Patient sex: M
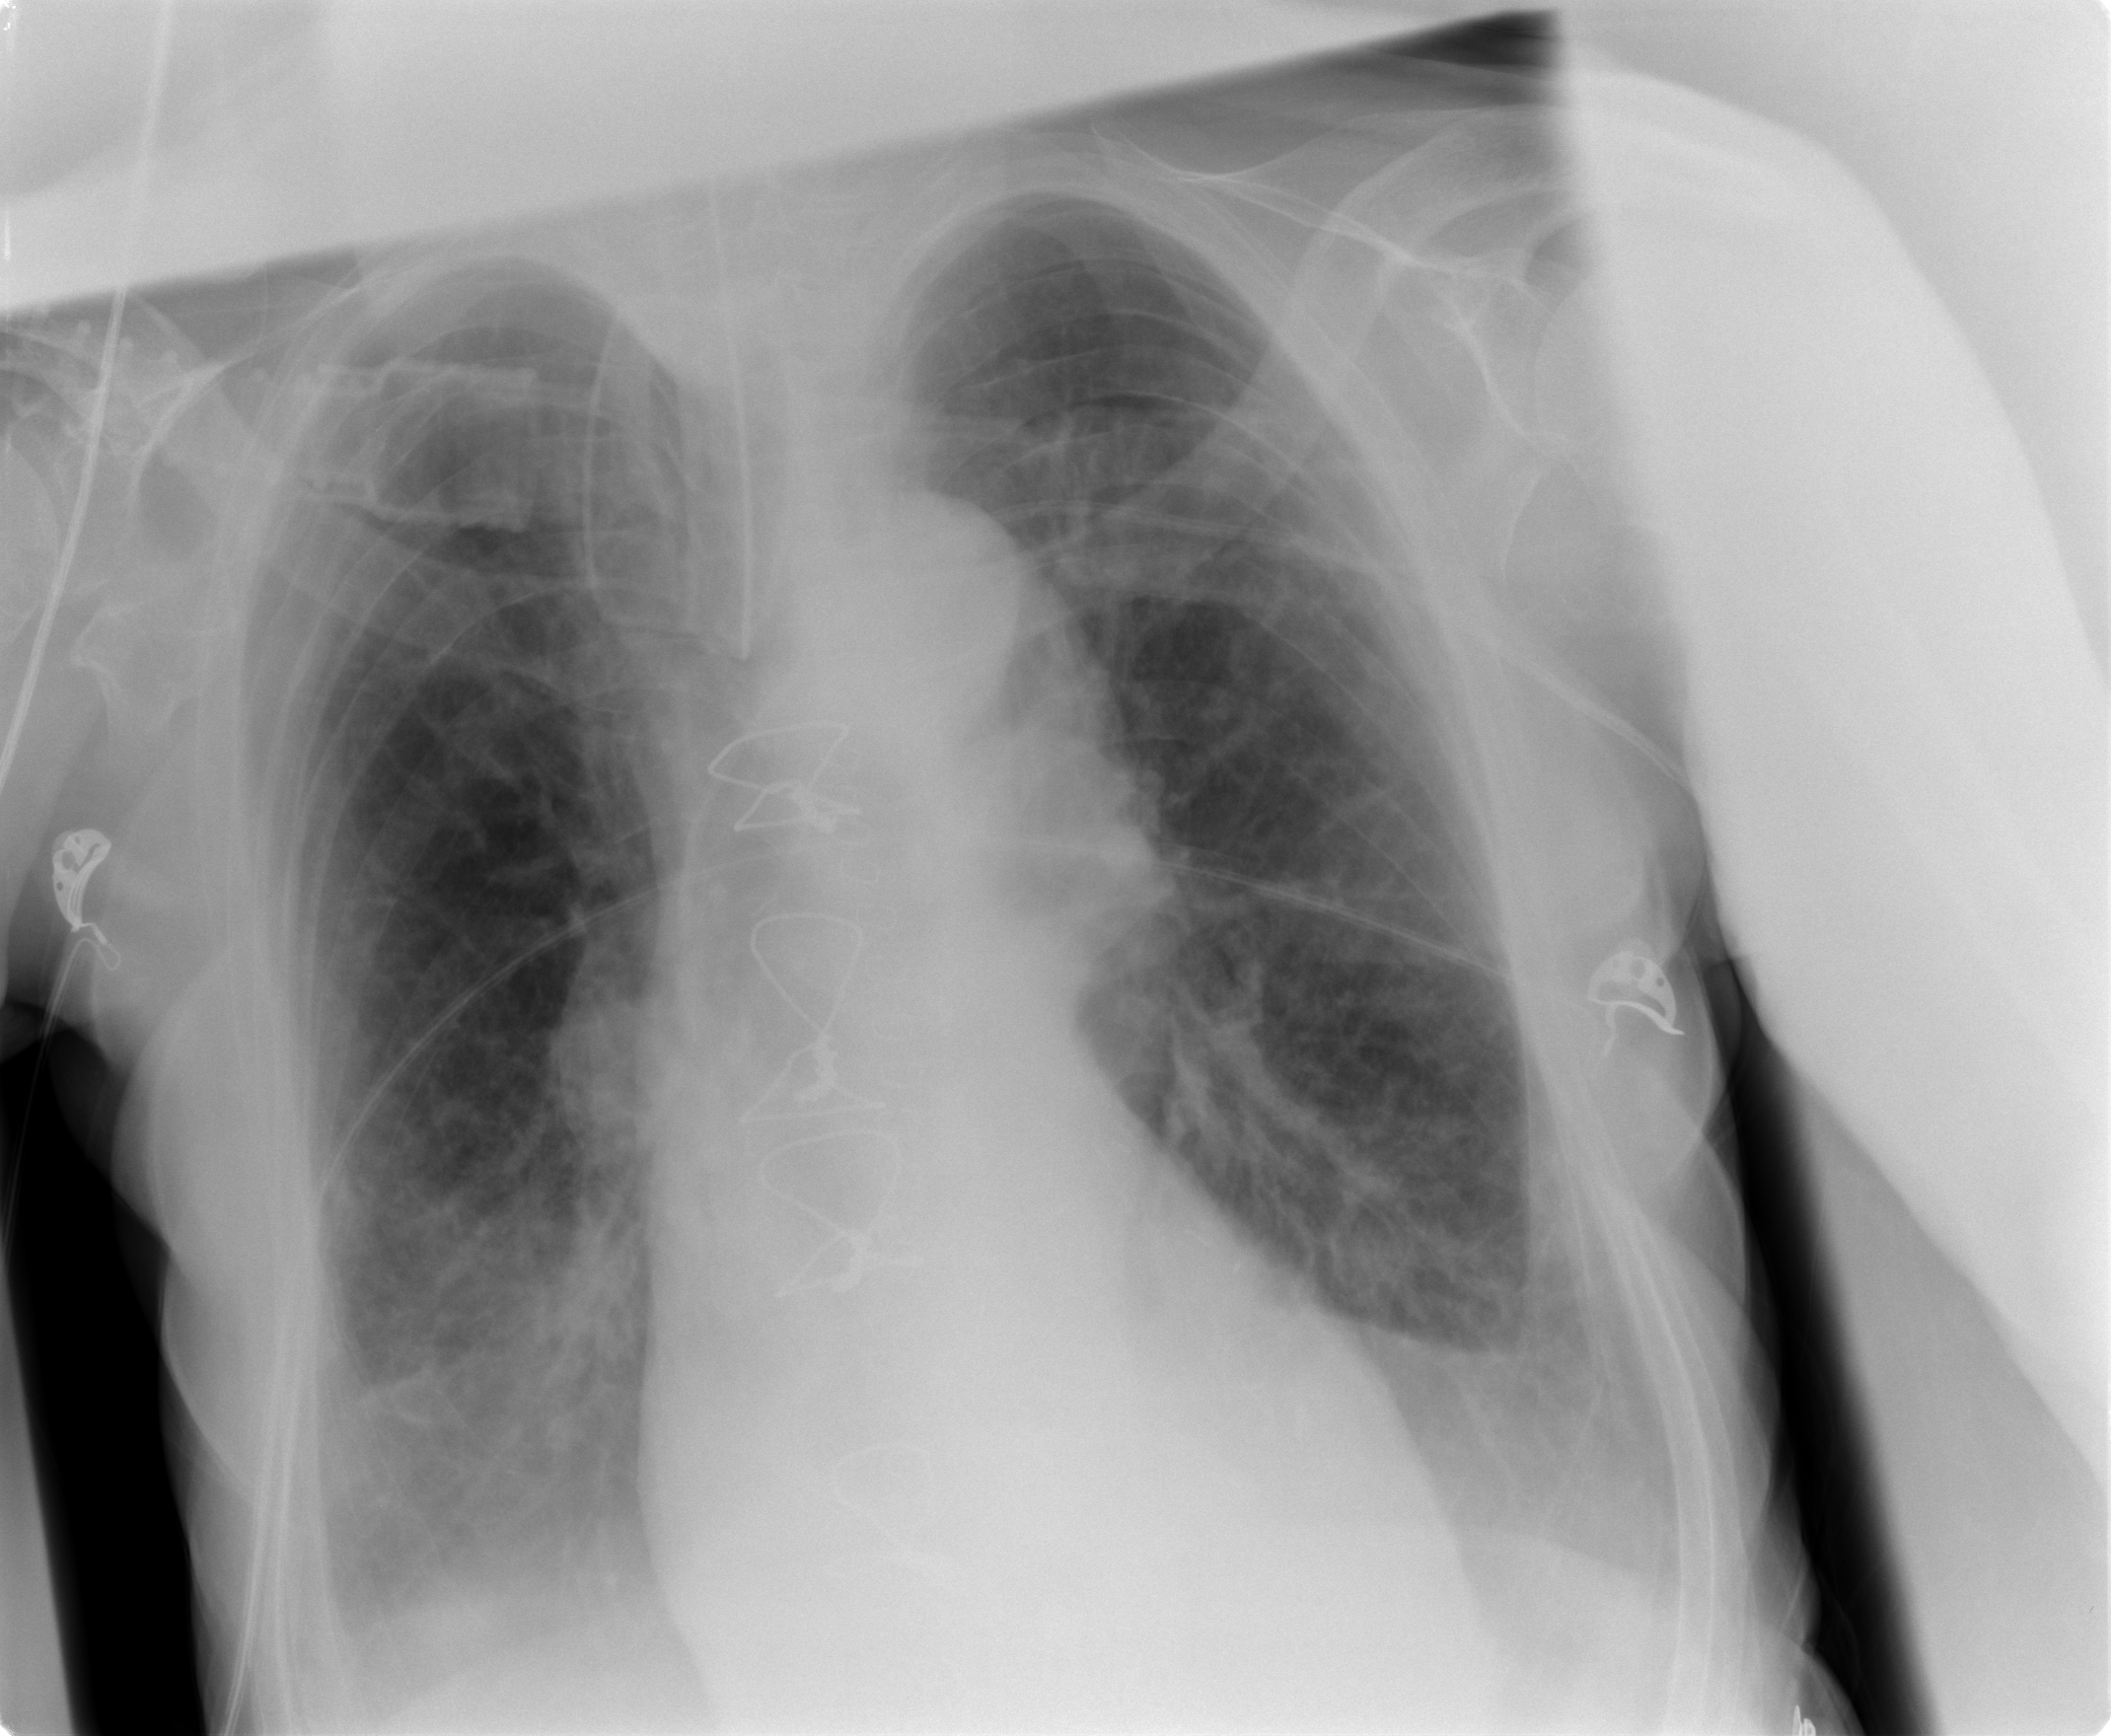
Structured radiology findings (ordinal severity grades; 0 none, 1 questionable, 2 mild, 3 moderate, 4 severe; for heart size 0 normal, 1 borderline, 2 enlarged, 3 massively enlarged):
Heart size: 2
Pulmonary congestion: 2
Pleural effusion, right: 2
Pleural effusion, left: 2
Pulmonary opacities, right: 2
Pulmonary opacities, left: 2
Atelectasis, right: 2
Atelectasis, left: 2